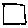
Label: square